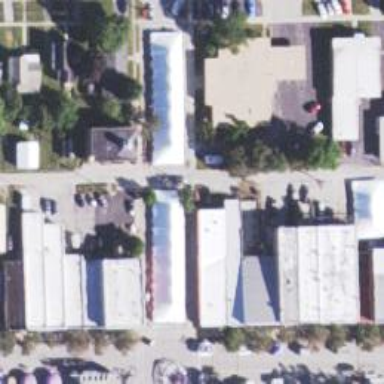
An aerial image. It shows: Alleyway designated as service road.